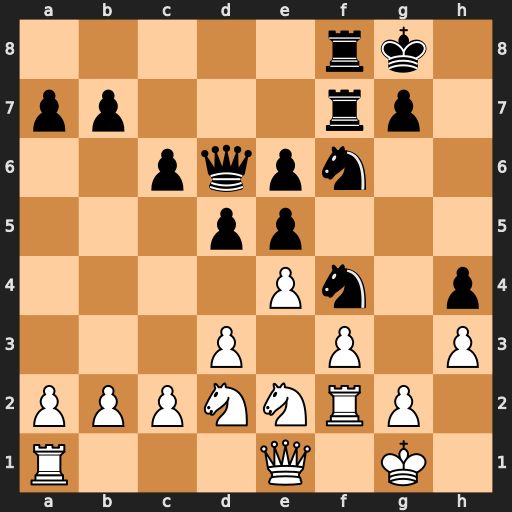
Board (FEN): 5rk1/pp3rp1/2pqpn2/3pp3/4Pn1p/3P1P1P/PPPNNRP1/R3Q1K1
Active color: w
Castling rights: -
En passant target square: -
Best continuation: Nxf4 exf4 e5 Qd7 exf6